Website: home-depot
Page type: receipt
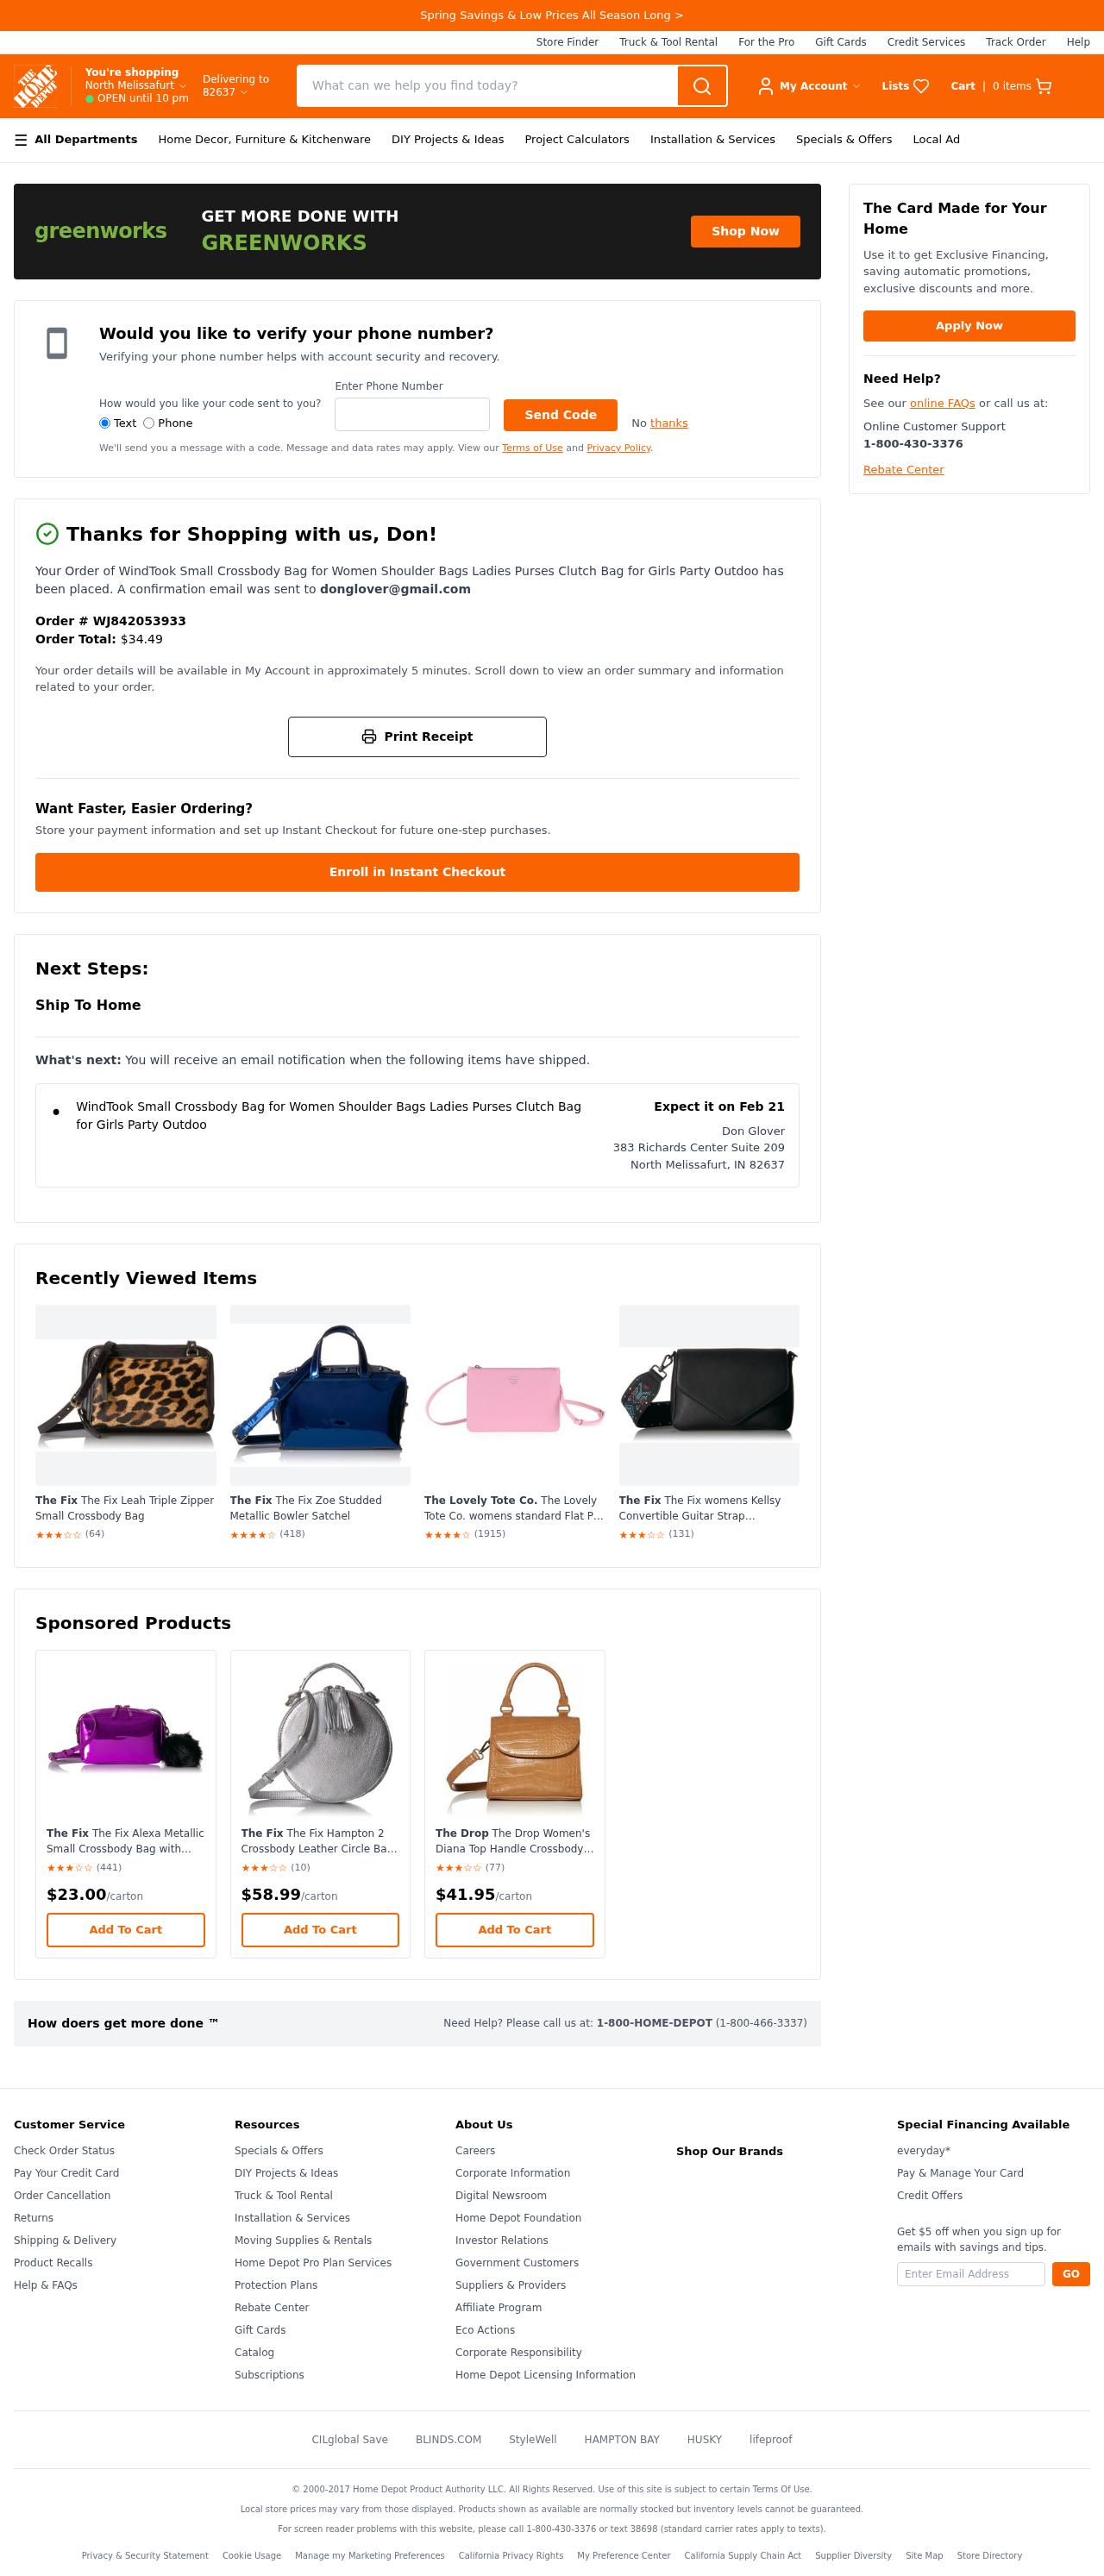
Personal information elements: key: PII_CITY
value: North Melissafurt
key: PII_CITY_STATE_ZIP
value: North Melissafurt, IN 82637
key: PII_EMAIL
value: donglover@gmail.com
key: PII_FIRSTNAME
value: Don
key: PII_FULLNAME
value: Don Glover
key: PII_PHONE
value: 6196038870
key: PII_POSTCODE
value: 82637
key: PII_STREET
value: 383 Richards Center Suite 209
Product elements: key: PRODUCT1_NAME
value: WindTook Small Crossbody Bag for Women Shoulder Bags Ladies Purses Clutch Bag for Girls Party Outdoo
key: PRODUCT2_NAME
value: The Fix The Fix Leah Triple Zipper Small Crossbody Bag
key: PRODUCT2_BRAND
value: The Fix
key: PRODUCT2_RATING
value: ★★★☆☆
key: PRODUCT2_NUM_RATINGS
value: (64)
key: PRODUCT3_NAME
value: The Fix The Fix Zoe Studded Metallic Bowler Satchel
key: PRODUCT3_BRAND
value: The Fix
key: PRODUCT3_RATING
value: ★★★★☆
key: PRODUCT3_NUM_RATINGS
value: (418)
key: PRODUCT4_NAME
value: The Lovely Tote Co. The Lovely Tote Co. womens standard Flat Pu Crossbody Bag With Zipper Closure
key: PRODUCT4_BRAND
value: The Lovely Tote Co.
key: PRODUCT4_RATING
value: ★★★★☆
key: PRODUCT4_NUM_RATINGS
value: (1915)
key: PRODUCT5_NAME
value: The Fix The Fix womens Kellsy Convertible Guitar Strap Crossbody Bag Cross Body Handbag
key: PRODUCT5_BRAND
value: The Fix
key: PRODUCT5_RATING
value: ★★★☆☆
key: PRODUCT5_NUM_RATINGS
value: (131)
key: PRODUCT6_NAME
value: The Fix The Fix Alexa Metallic Small Crossbody Bag with Faux Fur Pom, Fuchsia Metallic/Black Pom, One Size
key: PRODUCT6_BRAND
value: The Fix
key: PRODUCT6_RATING
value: ★★★☆☆
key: PRODUCT6_NUM_RATINGS
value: (441)
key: PRODUCT6_PRICE
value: $23.00
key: PRODUCT7_NAME
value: The Fix The Fix Hampton 2 Crossbody Leather Circle Bag, silver/metallic
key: PRODUCT7_BRAND
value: The Fix
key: PRODUCT7_RATING
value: ★★★☆☆
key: PRODUCT7_NUM_RATINGS
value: (10)
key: PRODUCT7_PRICE
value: $58.99
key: PRODUCT8_NAME
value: The Drop The Drop Women's Diana Top Handle Crossbody Bag, Camel
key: PRODUCT8_BRAND
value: The Drop
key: PRODUCT8_RATING
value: ★★★☆☆
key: PRODUCT8_NUM_RATINGS
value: (77)
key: PRODUCT8_PRICE
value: $41.95
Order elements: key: ORDER_NUM_ITEMS
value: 0
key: ORDER_ID
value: WJ842053933
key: ORDER_TOTAL
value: $34.49
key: ORDER_DELIVERY_DATE
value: Expect it on Feb 21